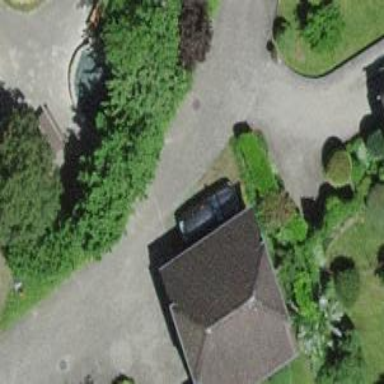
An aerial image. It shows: Garage building.